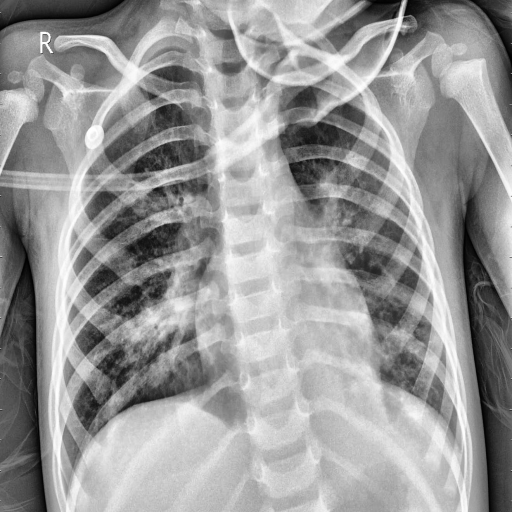
Finding: PNEUMONIA